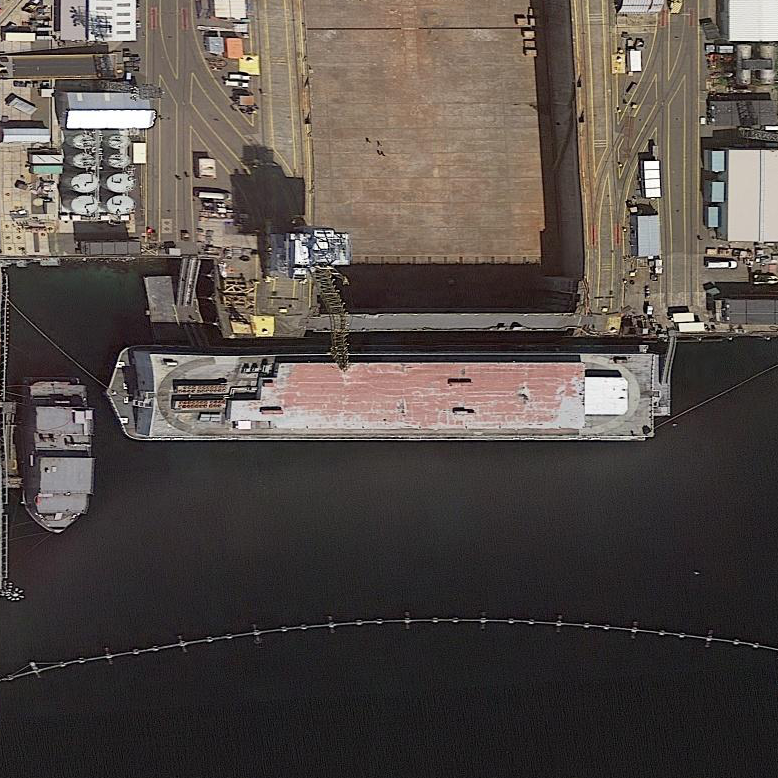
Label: civil